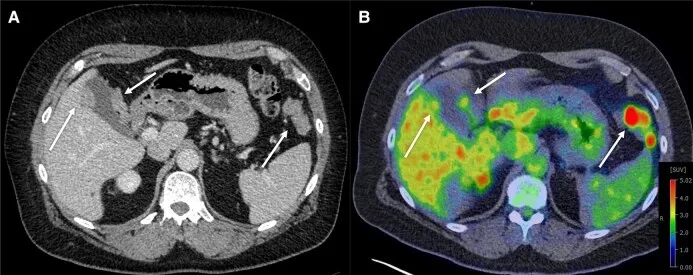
Contrast-enhanced axial CT from 2022 demonstrates enhancing soft-tissue nodules in the left upper quadrant measuring up to 6.7 cm and associated with the gallbladder wall (arrows) and right subdiaphragmatic and periportal nodules A). Axial fused 18fluorine fluorodeoxyglucose positron emission tomography-computed tomography demonstrates mild to moderate avidity in the left upper quadrant mass (SUVmax, 9.8) and in the gallbladder wall lesions (SUVmax, 4.2).
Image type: radiology (pet)